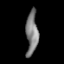
Tissue: lung
Cell type: Endothelial cells
Senescence score: 0.7364
Nuclear area (px): 509
Mean DAPI intensity: 125.301